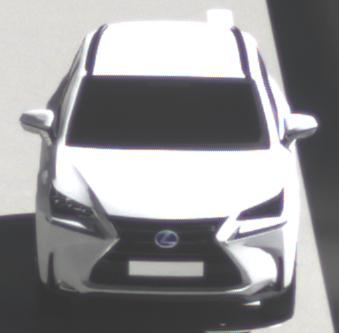
Make: Lexus
Model: NX 300h
Detailed model: NX (AZ1)
Model produced from: 2017/11
Model produced until: 2018/08
Doors: 5
Color: white
Road condition: wet road
Daytime: morning or afternoon
Contrast: high contrast